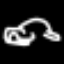
Label: frog